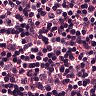
Metastatic tissue present: yes